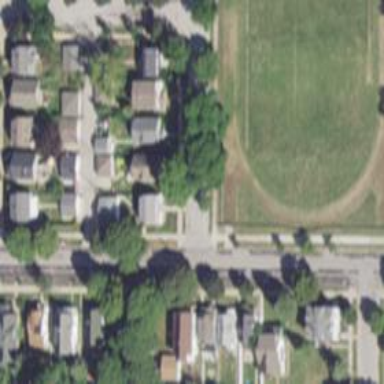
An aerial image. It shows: Residential road with asphalt surface and separate sidewalk.